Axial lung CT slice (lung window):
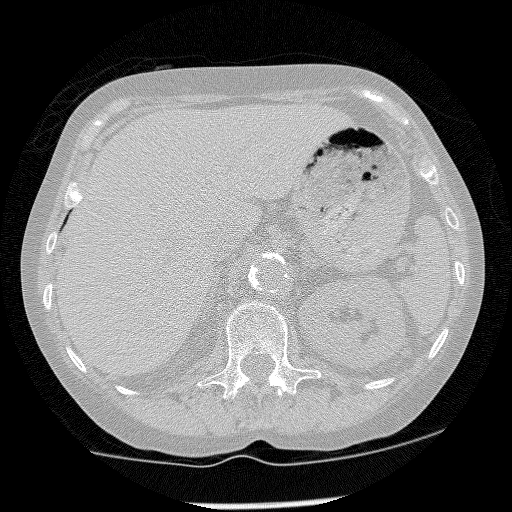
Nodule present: no